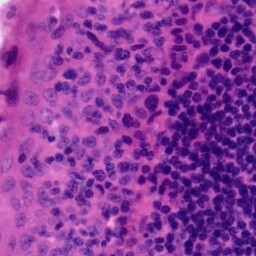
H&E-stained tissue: Tonsil